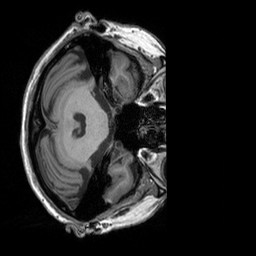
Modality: T1w
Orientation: axial
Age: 71
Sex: female
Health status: healthy
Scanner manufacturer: siemens
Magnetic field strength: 3 T
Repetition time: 2.3 s
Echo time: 0.00303 s